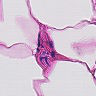
Metastatic tissue present: no